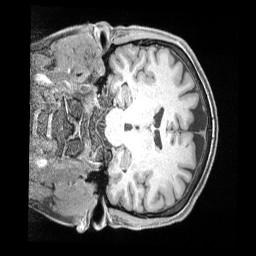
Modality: T1w
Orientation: coronal
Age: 41
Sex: male
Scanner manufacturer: siemens
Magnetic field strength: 3 T
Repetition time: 2 s
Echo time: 0.00211 s